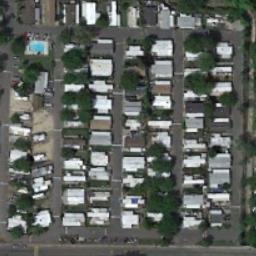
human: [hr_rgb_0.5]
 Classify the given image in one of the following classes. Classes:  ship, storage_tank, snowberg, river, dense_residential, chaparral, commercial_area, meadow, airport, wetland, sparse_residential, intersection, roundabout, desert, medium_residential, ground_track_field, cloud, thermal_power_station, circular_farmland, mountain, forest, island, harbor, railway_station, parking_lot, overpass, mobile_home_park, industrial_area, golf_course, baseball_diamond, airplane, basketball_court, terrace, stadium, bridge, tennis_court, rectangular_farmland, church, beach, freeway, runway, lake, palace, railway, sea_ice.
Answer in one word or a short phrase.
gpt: mobile_home_park